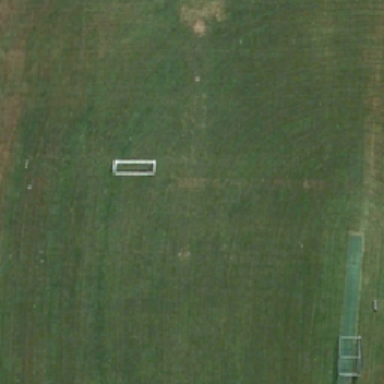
Two white boxes are placed on the meadow .